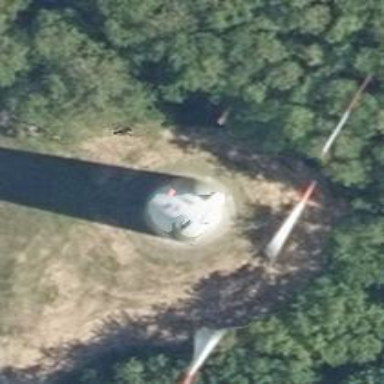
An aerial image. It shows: Wind turbine generator that utilizes wind as its source for generating electricity. It is of the horizontal axis type.